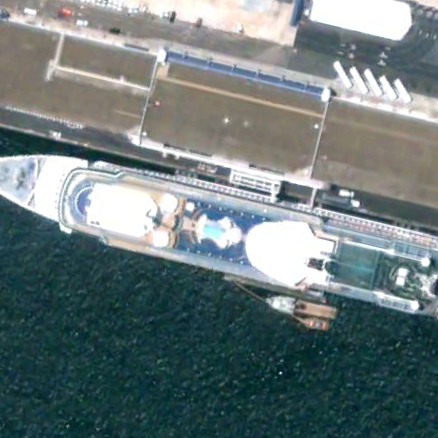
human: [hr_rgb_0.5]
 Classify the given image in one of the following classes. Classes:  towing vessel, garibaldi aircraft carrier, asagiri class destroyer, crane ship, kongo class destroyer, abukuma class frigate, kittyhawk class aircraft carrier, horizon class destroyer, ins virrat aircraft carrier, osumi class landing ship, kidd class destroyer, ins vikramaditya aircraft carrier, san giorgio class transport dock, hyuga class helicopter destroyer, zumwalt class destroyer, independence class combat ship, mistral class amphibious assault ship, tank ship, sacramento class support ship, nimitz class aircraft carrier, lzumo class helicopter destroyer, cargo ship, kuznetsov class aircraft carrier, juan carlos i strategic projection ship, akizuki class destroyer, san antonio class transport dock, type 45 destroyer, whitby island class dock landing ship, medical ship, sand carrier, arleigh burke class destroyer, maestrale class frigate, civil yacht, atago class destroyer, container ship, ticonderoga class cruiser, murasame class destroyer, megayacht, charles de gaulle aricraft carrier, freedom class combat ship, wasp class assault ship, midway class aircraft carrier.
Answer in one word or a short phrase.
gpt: Megayacht